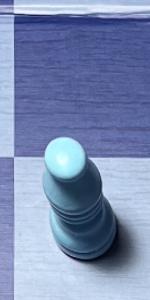
Label: Bishop_White